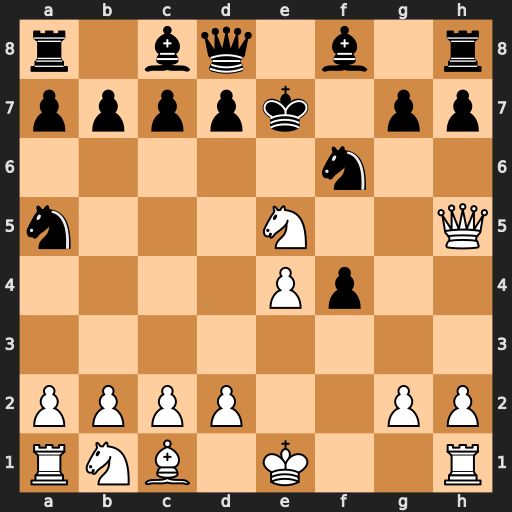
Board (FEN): r1bq1b1r/ppppk1pp/5n2/n3N2Q/4Pp2/8/PPPP2PP/RNB1K2R
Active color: w
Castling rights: KQ
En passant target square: -
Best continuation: Qf7+ Kd6 d4